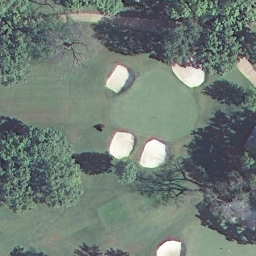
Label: golfcourse